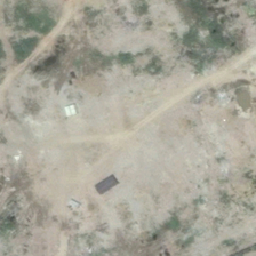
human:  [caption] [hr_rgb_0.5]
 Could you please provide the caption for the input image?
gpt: there is a terrene road across the bareland with some pieces of greenland .

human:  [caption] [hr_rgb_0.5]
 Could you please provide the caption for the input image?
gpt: There is a wasteland with certain vegetation and paths.

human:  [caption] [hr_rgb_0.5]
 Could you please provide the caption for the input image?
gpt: several dirt roads separated some grassland on the messy bareland .

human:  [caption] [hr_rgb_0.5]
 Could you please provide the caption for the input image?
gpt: There is a wasteland with vegetation and paths.

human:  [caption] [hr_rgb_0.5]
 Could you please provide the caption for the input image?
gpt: several pieces of green meadows are in a piece of bareland .